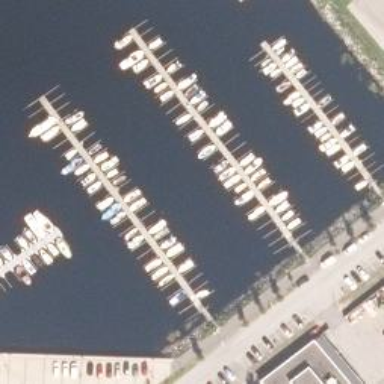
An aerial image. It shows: Marina area for leisure land.